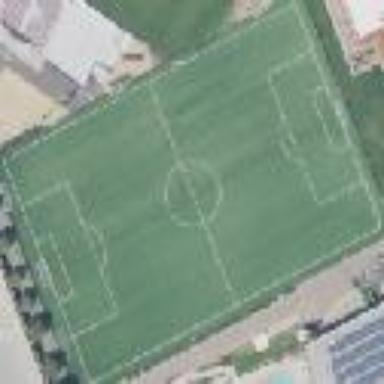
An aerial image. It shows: Soccer pitch for leisure land activities.